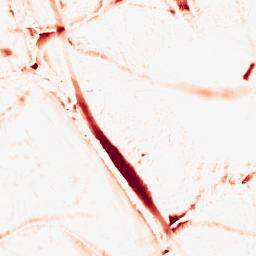
Category: morphological
Decomposition family: morphological_ellipse
Decomposition parameters: operation: opening
width: 20
height: 20
Upsampling method: cubic_mitchell
Upsampling parameters: scale: 2
Upsampling scale: 2